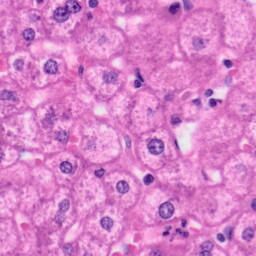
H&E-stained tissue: Liver